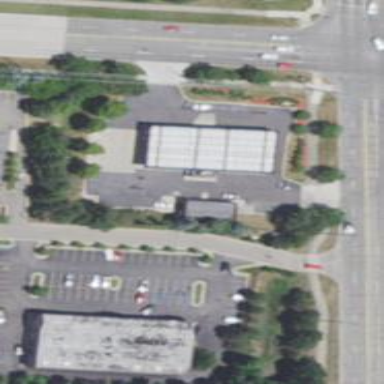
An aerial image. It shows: Convenience shop.